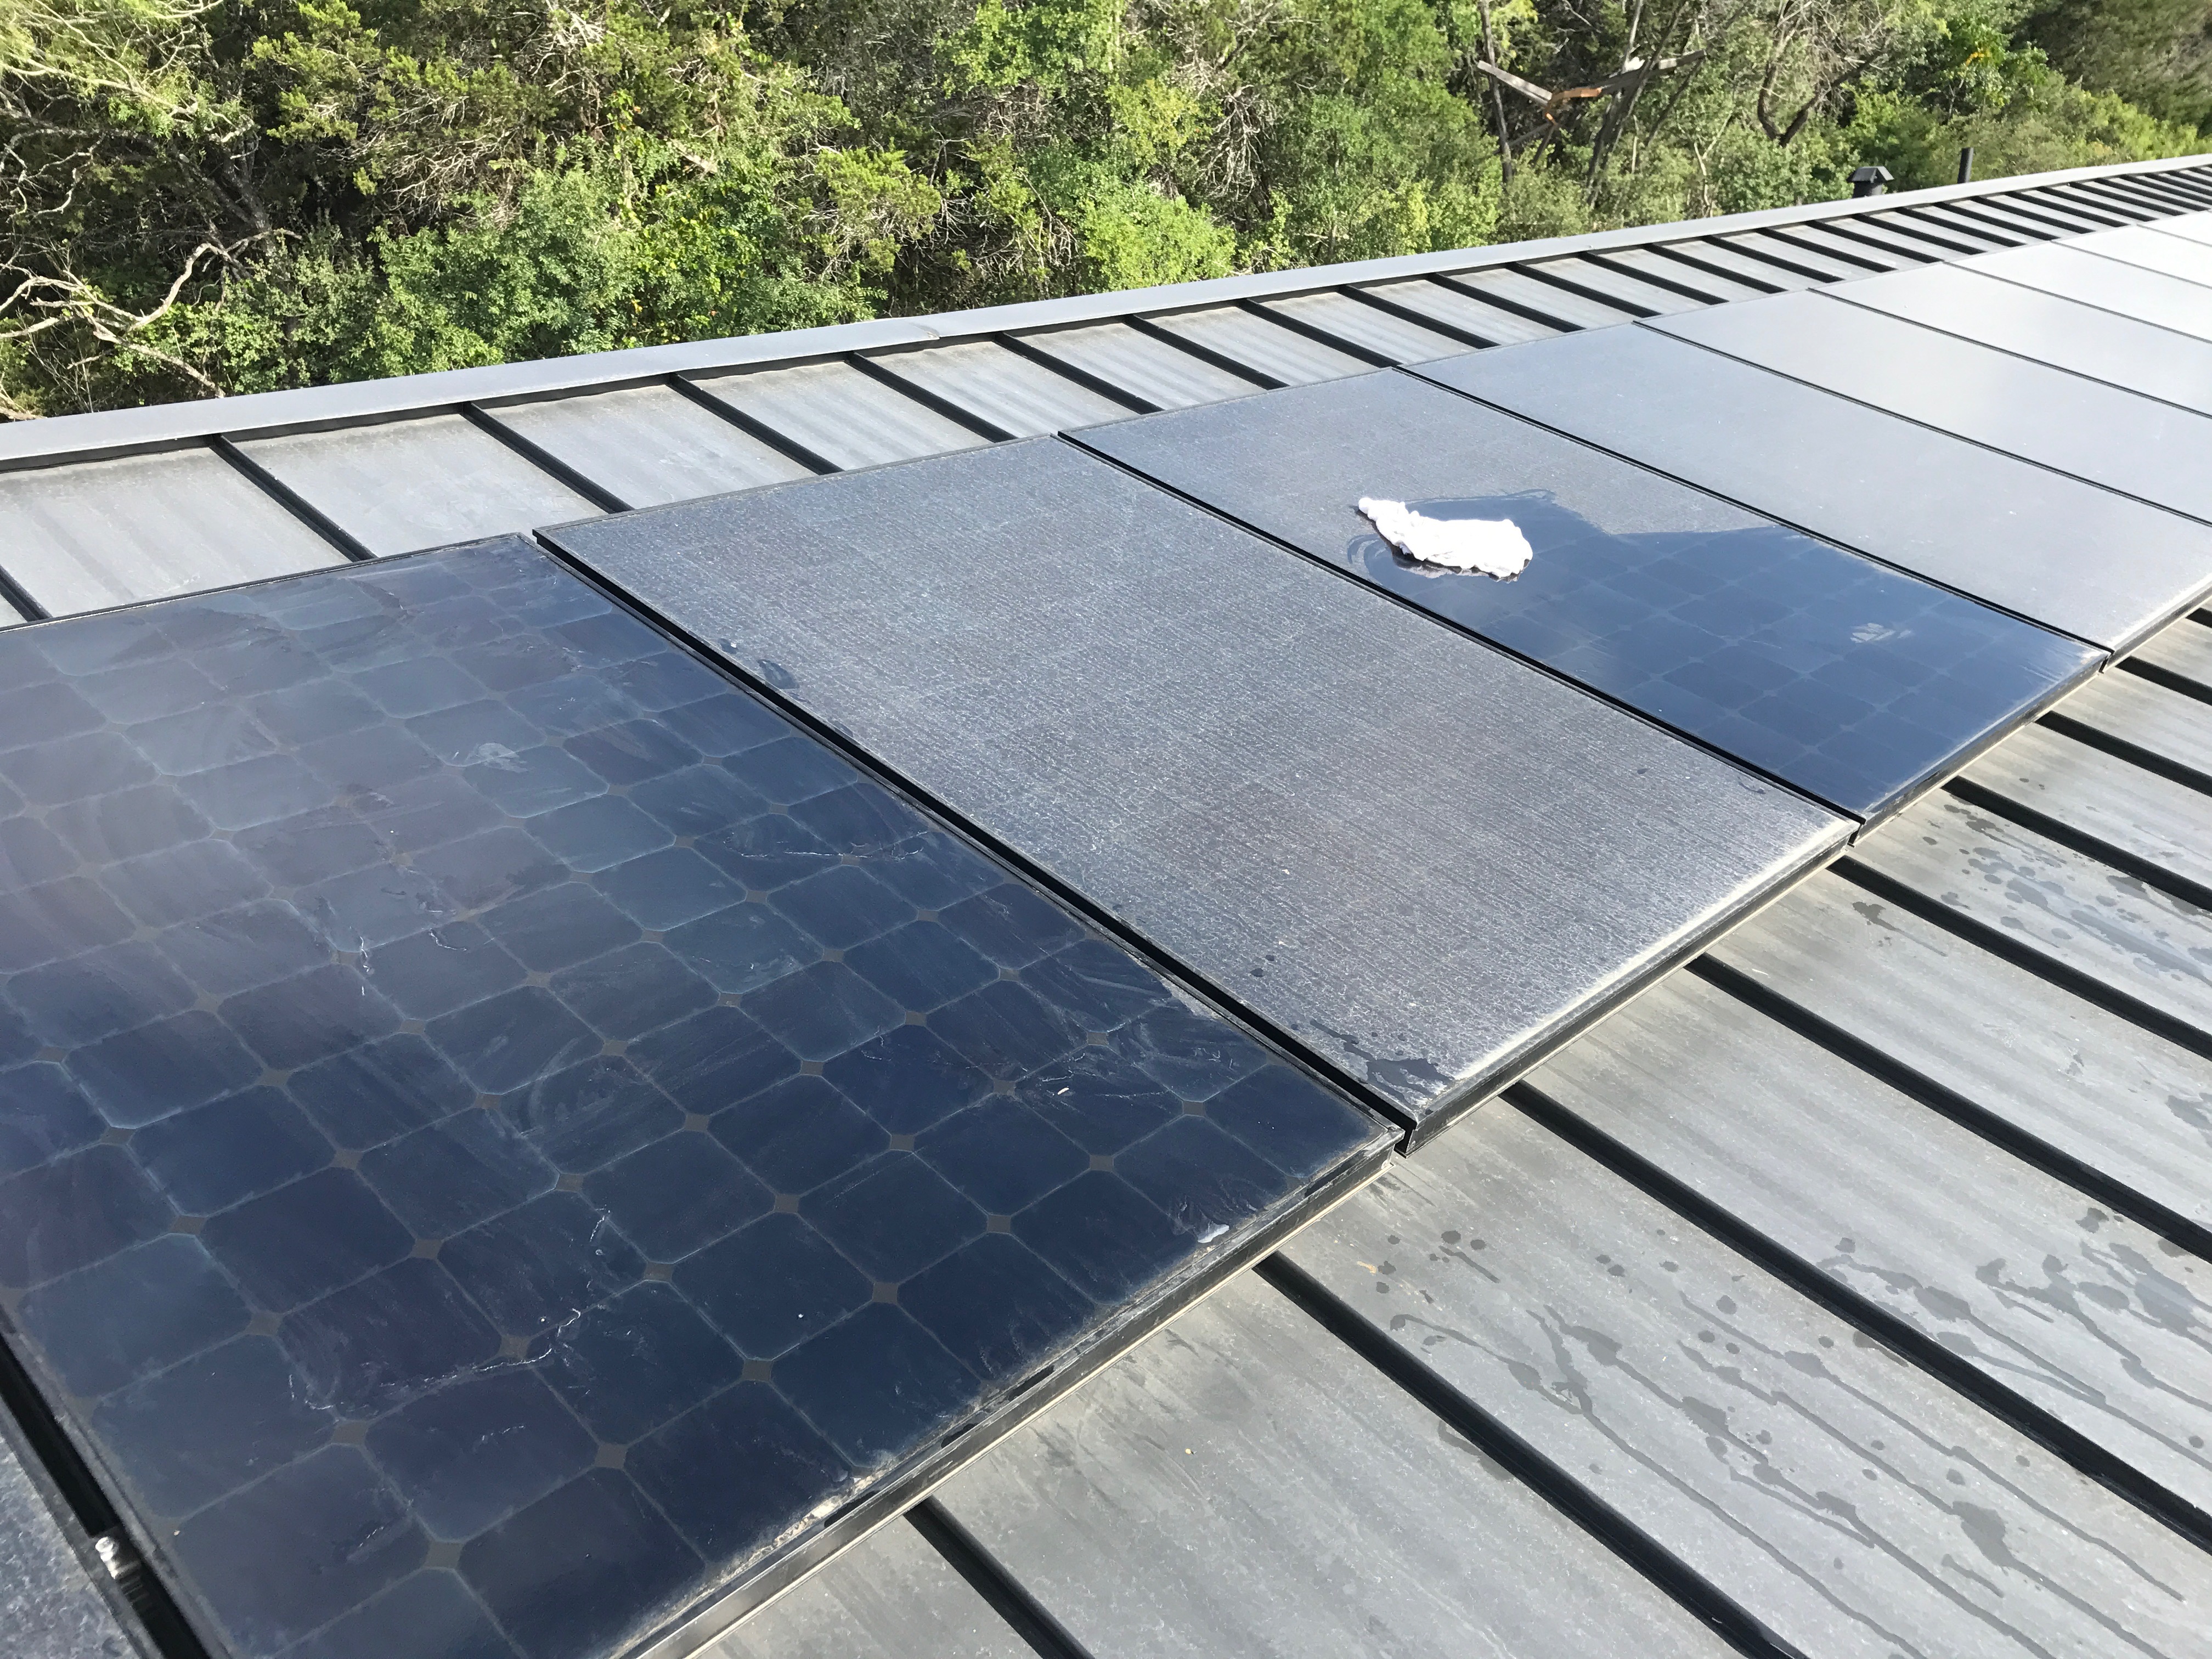
Label: Dusty